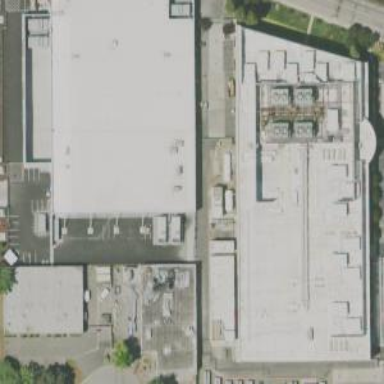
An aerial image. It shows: Equinix building.